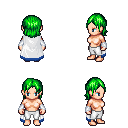
a pixel art fantasy rpg character, female body template, human, light skin, white trimmed cape, white pants, green long bangs hairstyle, white cloth bracers, four views (front, back, left, right), 2x2 character sprite sheet, small pixel art, hard edges, no anti-aliasing